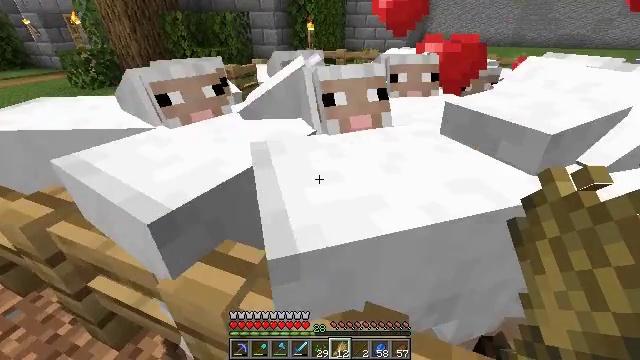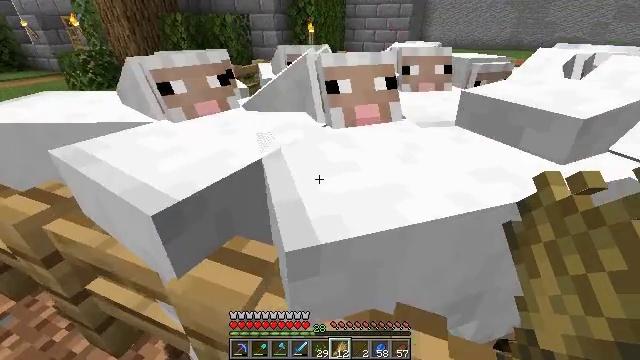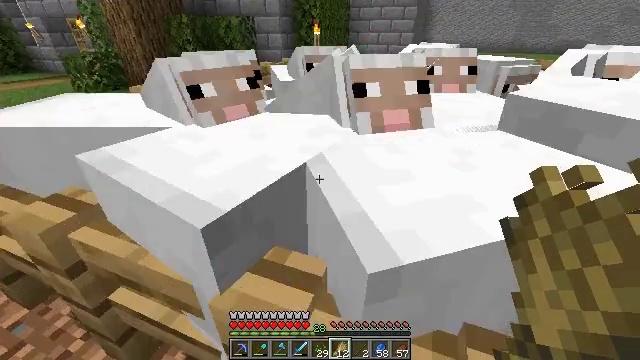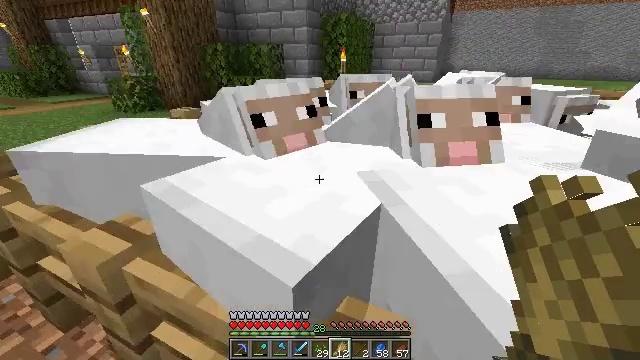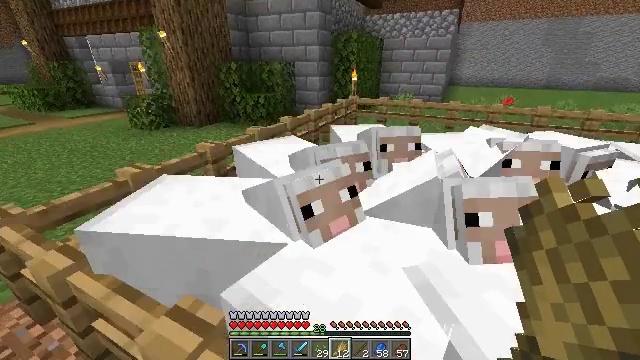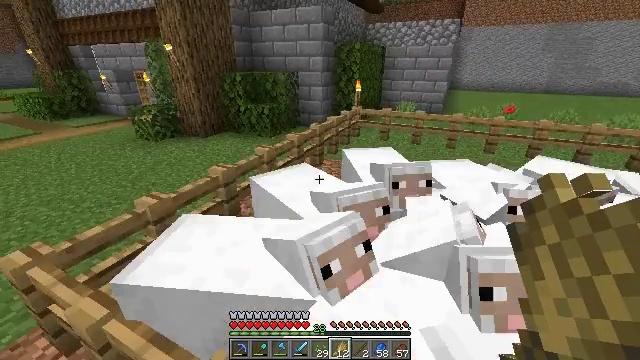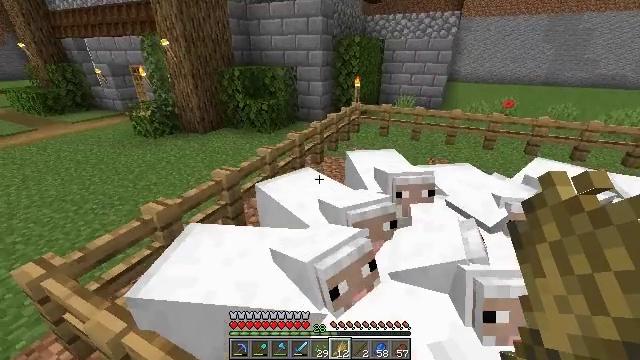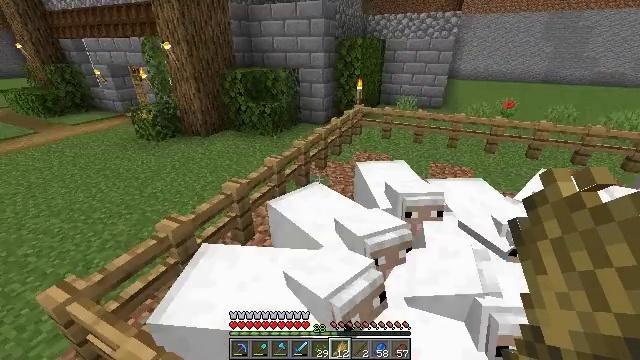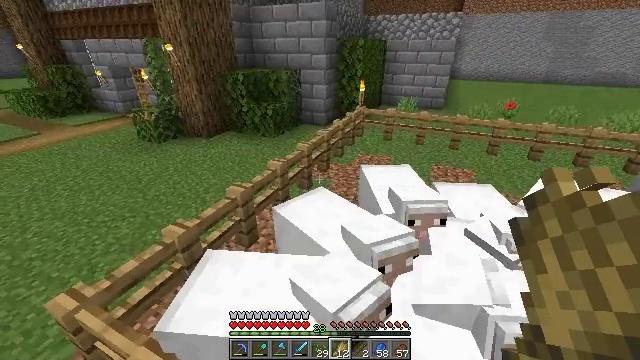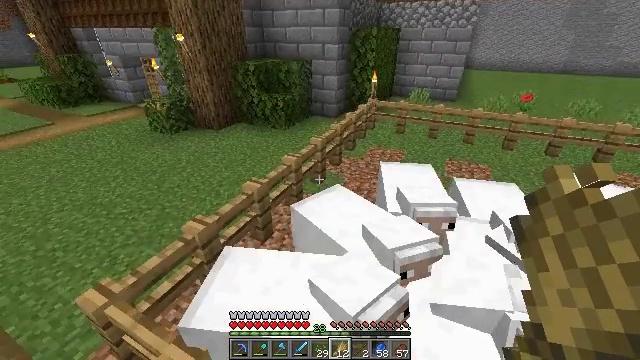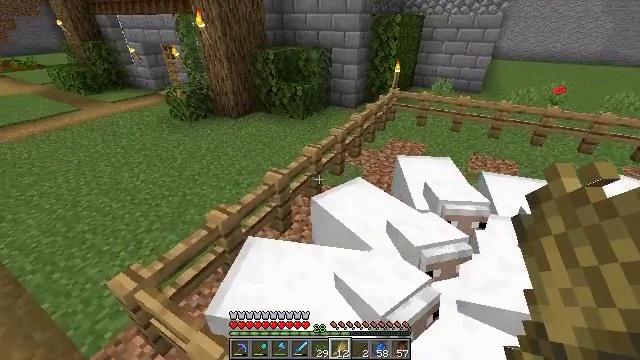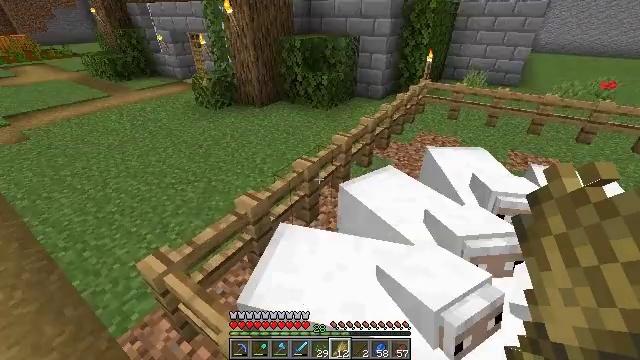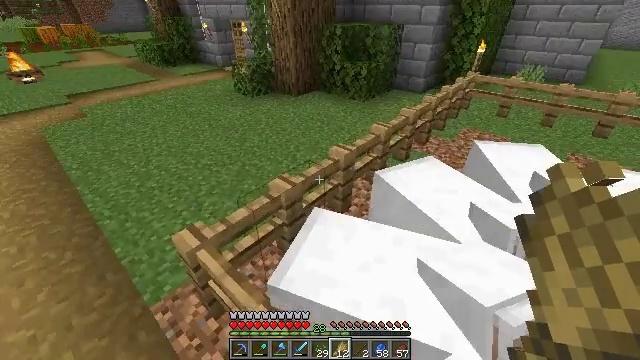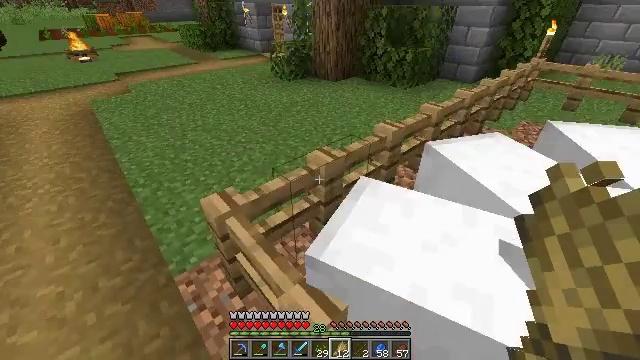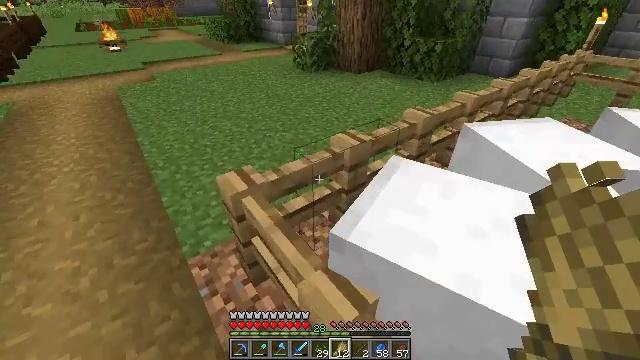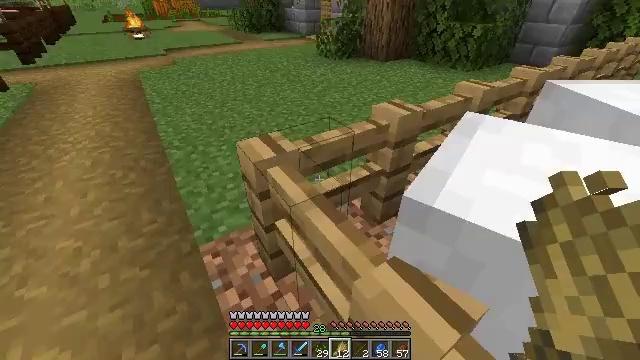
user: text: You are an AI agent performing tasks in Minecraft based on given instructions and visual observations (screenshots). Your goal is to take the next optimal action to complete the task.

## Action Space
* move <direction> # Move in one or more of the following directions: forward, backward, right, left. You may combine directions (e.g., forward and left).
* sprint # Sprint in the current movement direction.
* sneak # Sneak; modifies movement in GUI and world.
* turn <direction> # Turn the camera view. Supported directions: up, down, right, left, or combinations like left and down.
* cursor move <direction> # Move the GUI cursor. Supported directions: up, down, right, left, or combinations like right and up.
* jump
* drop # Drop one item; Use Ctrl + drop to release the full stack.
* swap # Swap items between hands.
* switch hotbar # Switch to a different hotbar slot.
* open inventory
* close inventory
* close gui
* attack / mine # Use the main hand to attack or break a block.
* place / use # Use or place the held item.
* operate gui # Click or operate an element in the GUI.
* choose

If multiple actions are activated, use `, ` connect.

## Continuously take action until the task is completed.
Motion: motion action
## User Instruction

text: Hunt a chicken.
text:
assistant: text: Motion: move forward, use / place
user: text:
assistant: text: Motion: move forward and move left, use / place
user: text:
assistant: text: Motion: move forward and move left, turn left and up, use / place
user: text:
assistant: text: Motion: move forward and move left, turn left and up, use / place, jump
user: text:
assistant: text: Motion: move forward and move left, jump
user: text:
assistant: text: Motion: move forward and move left, turn down, use / place, jump
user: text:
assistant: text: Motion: move forward and move left, turn down, use / place, jump
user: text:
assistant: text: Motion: move forward and move left, use / place, jump
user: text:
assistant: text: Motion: move forward and move left, turn left and down, use / place
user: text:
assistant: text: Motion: move forward and move left, turn left and down
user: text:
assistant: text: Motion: move forward and move left, turn left and down
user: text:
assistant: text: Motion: move forward, turn left and down
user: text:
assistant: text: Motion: move forward, turn left
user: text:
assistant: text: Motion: move forward, turn left
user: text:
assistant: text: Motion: move forward, turn left
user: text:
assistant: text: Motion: move forward
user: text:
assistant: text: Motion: move forward, sprint, turn left
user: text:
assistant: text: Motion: move forward, sprint, turn left and up
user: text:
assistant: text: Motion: move forward, sprint, turn left and up
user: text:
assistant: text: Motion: move forward, sprint, turn left and up
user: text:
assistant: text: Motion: move forward, sprint
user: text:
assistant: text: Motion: move forward, sprint
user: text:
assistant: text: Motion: move forward, sprint
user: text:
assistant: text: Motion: move forward, sprint
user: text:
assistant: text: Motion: move forward, sprint
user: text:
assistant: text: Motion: move forward, sprint, turn left
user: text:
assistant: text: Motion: move forward, sprint, turn left
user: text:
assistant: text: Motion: move forward, sprint, turn left
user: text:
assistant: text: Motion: move forward, sprint
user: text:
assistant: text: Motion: move forward, sprint